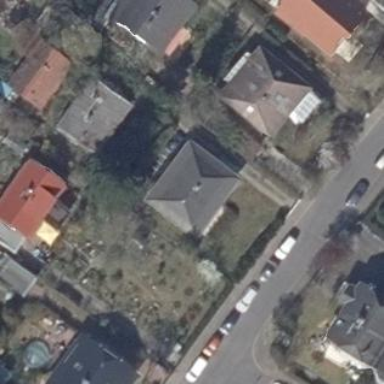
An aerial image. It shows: Detached building with hipped roof shape.